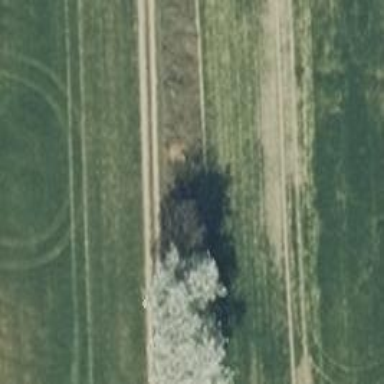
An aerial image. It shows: Deciduous tree with broadleaved leaves.